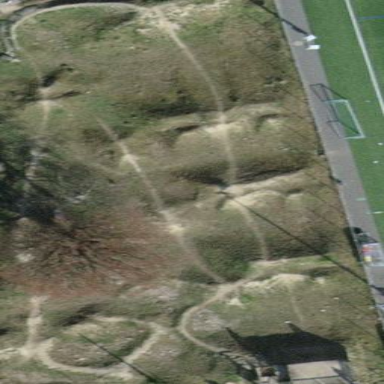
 it is pump track designed for cycling enthusiasts."